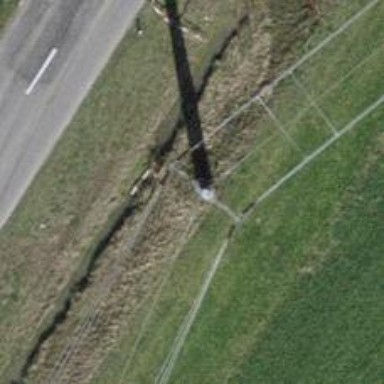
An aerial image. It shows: Power line is depicted.